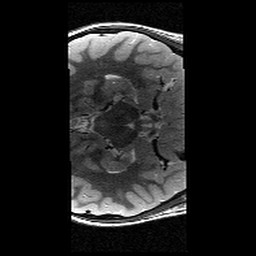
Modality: T2w
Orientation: axial
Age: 10
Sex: male
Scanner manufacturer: siemens
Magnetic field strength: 3 T
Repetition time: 9.23 s
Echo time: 0.067 s